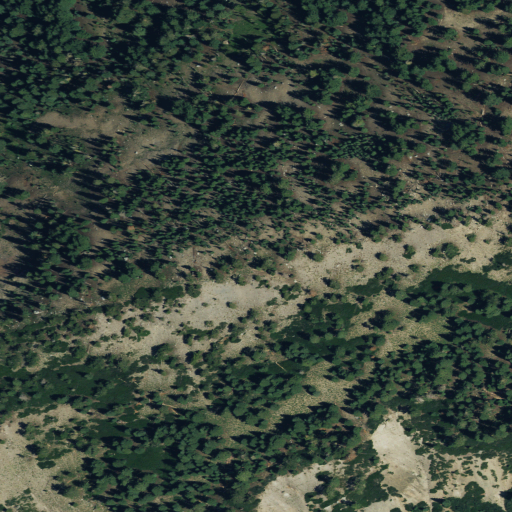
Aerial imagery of ridge(s) in California named Sand Ridge containing evergreen forest and shrub